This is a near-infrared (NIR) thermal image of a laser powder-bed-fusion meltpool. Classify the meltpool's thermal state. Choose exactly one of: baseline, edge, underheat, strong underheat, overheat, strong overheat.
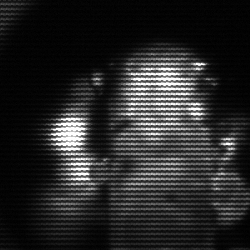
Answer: strong underheat